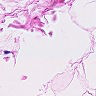
Metastatic tissue present: no